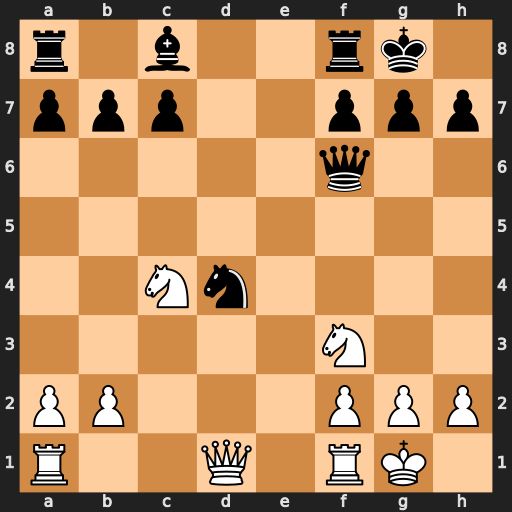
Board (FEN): r1b2rk1/ppp2ppp/5q2/8/2Nn4/5N2/PP3PPP/R2Q1RK1
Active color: w
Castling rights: -
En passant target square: -
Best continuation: Qxd4 Qxd4 Nxd4